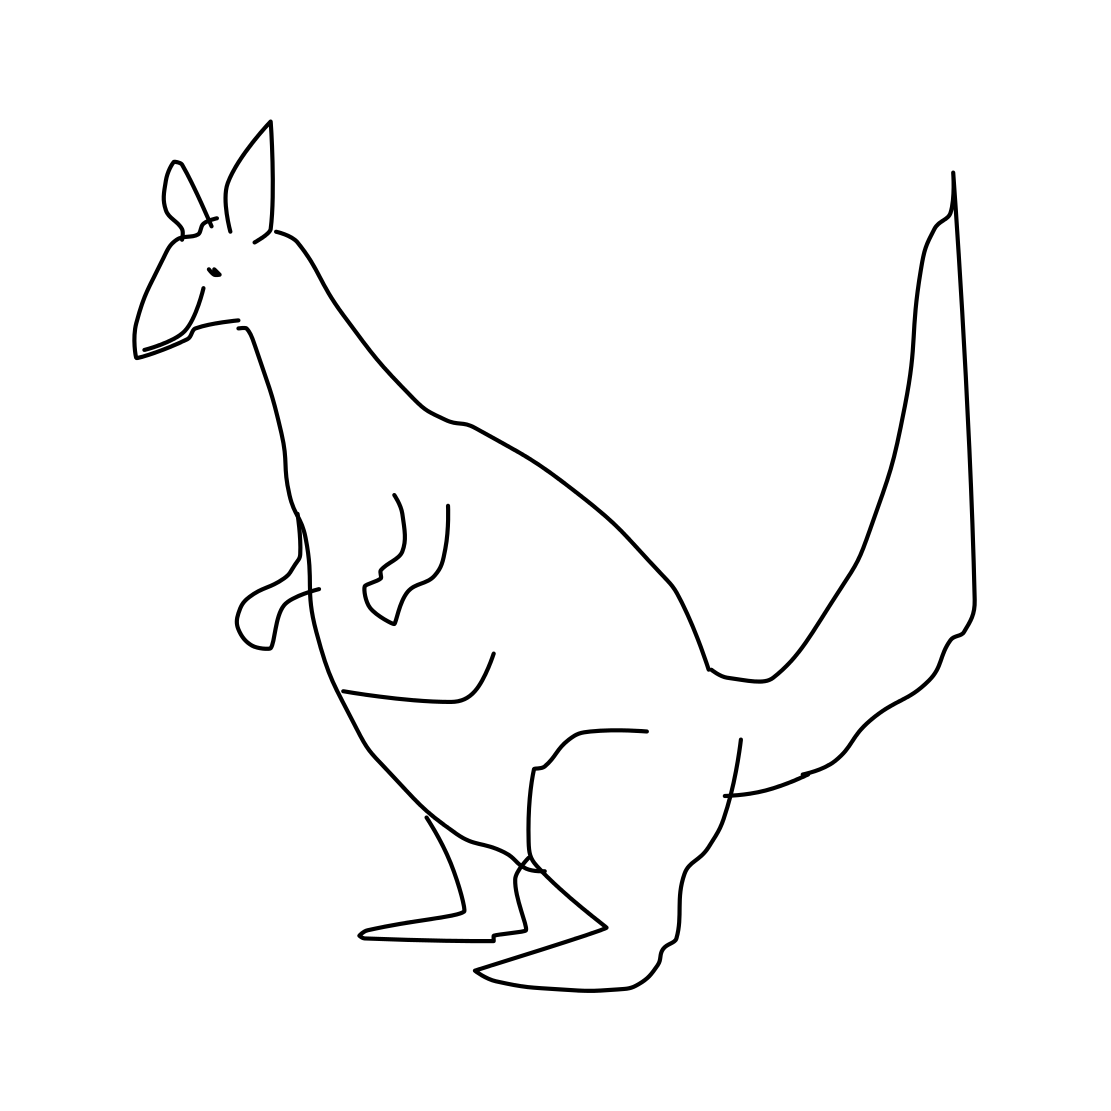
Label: kangaroo